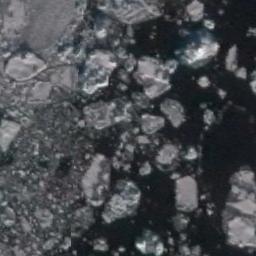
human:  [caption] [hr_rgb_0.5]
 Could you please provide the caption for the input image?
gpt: There are many ice on the dark blue sea .

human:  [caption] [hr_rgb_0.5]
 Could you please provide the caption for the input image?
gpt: Large pieces of ice connected together in small pieces floating on the blue sea .

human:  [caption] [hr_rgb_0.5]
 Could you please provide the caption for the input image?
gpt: There is sea ice of varying size and distribution .

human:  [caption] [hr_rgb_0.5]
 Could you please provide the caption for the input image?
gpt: A large piece of sea ice and a lot of small pieces of sea ice float in the deep blue sea .

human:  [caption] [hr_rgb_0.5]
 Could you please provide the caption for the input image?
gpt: There are many pieces of sea ice .